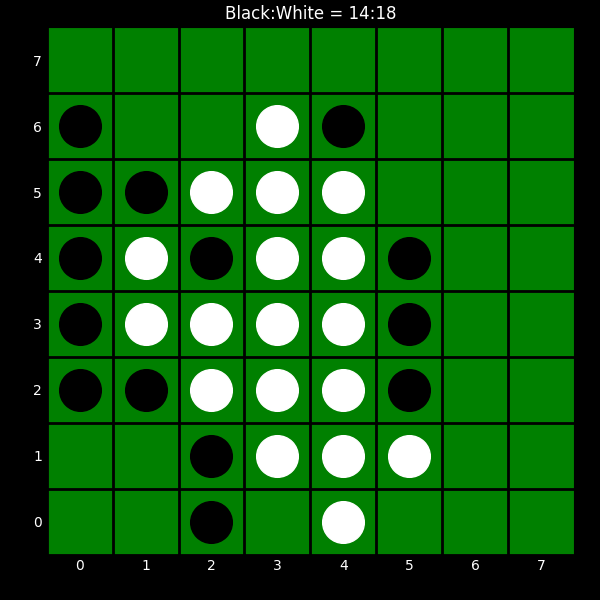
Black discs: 14
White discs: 18